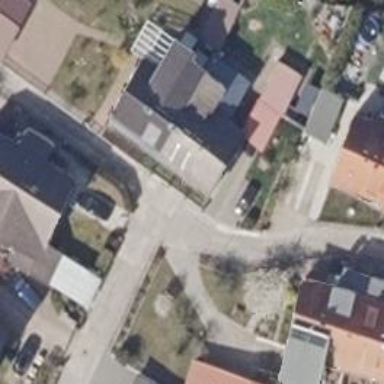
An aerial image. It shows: Paved residential road.